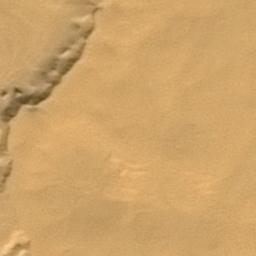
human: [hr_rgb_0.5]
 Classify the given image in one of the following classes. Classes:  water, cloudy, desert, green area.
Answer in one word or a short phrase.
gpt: desert